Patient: sex F, age 19
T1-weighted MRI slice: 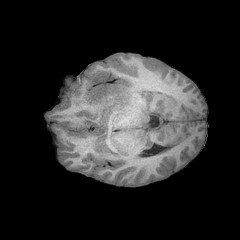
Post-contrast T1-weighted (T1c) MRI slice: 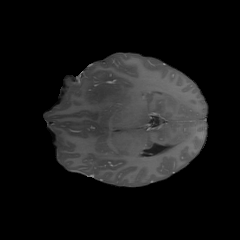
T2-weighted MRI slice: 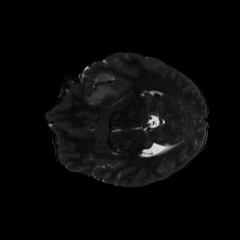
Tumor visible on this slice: yes
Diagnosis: Astrocytoma, IDH-mutant
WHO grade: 4